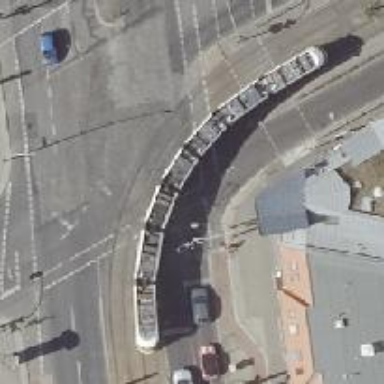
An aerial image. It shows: Tram railway with electrified contact lines.